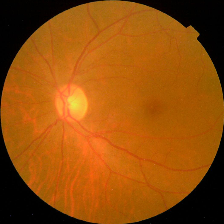
Diabetic retinopathy grade: No DR